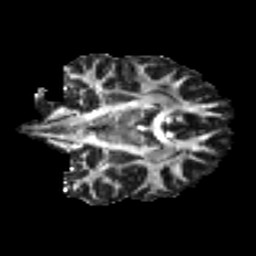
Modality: FA
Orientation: coronal
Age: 22
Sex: male
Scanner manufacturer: ge
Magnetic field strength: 3 T
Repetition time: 7.8 s
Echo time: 0.0607 s